Interaction volume radius: 5 \u00c5
Interaction volume height: 10 \u00c5
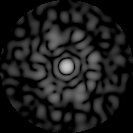
Disorder parameter: 0.7657